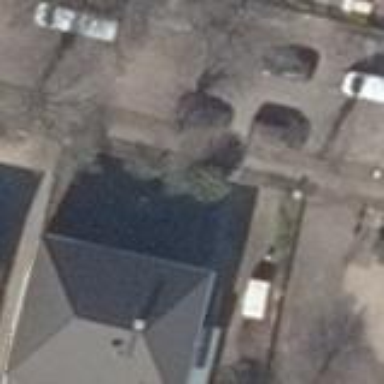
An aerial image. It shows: Residential building with hipped roof.